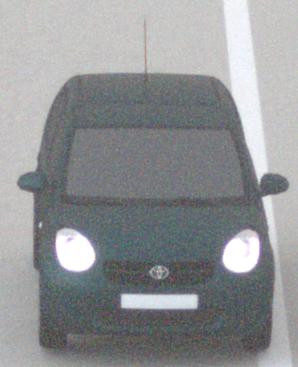
Make: Toyota
Model: Passo
Detailed model: Toyota Passo X Yururi
Model produced from: 2010
Model produced until: 2016
Doors: 5
Color: blue
Road condition: dry road
Daytime: night
Contrast: low contrast